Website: home-depot
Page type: cart
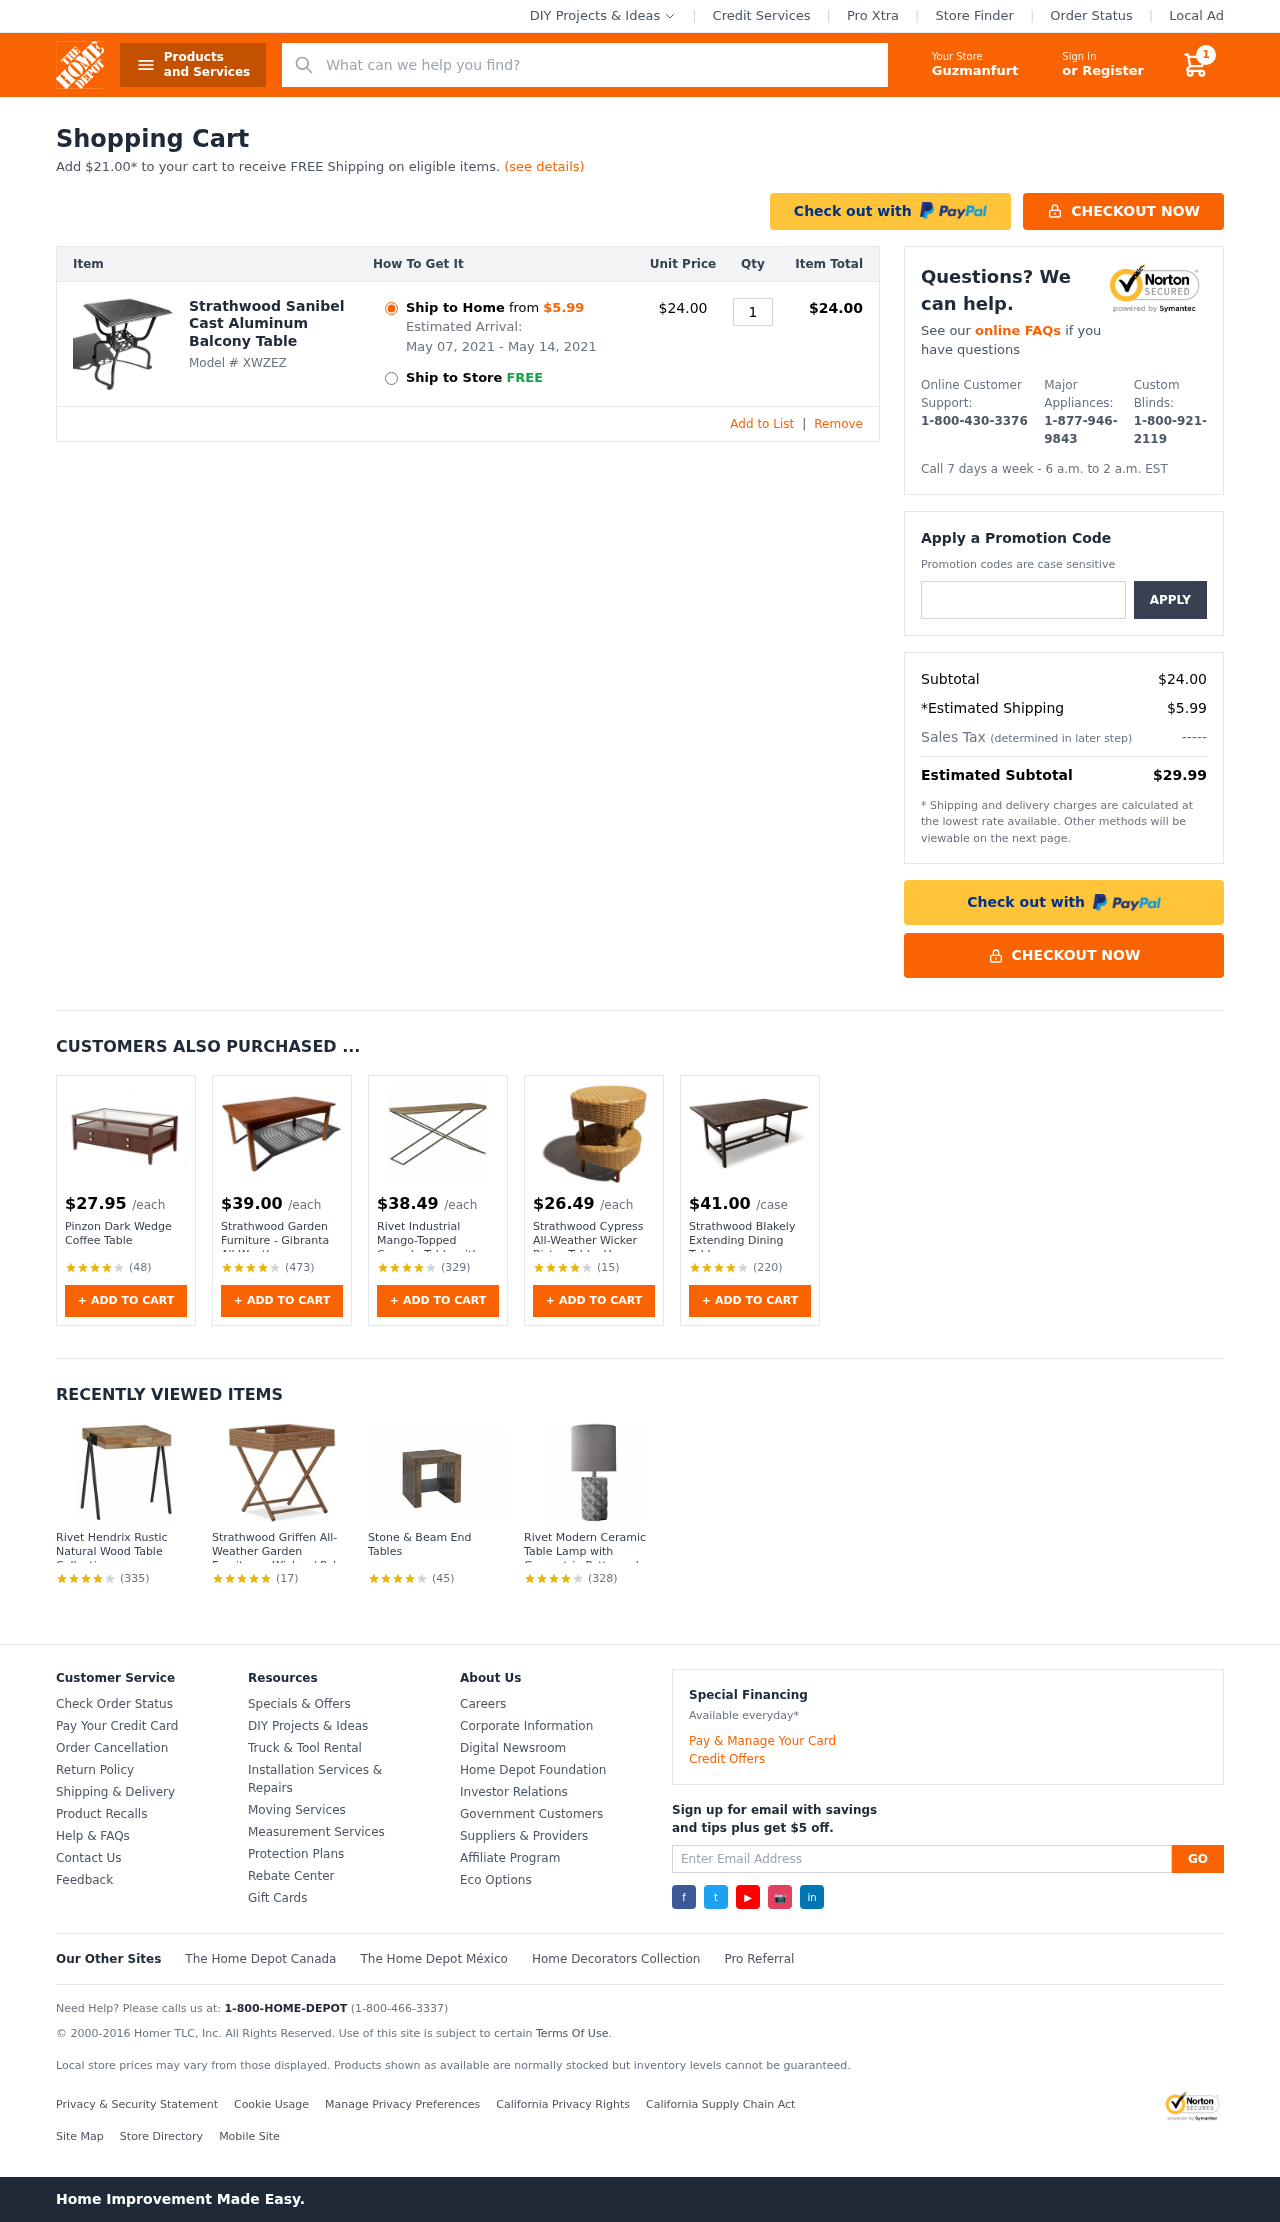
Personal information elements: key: PII_CITY
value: Guzmanfurt
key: PII_PROMO_CODE
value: HOLIDAY83
Product elements: key: PRODUCT1_NAME
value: Strathwood Sanibel Cast Aluminum Balcony Table
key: PRODUCT1_PRICE
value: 24
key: PRODUCT1_QUANTITY
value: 1
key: PRODUCT2_PRICE
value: $27.95
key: PRODUCT2_NAME
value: Pinzon Dark Wedge Coffee Table
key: PRODUCT2_NUM_RATINGS
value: (48)
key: PRODUCT3_PRICE
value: $39.00
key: PRODUCT3_NAME
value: Strathwood Garden Furniture - Gibranta All-Weather Hardwood Coffee Table
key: PRODUCT3_NUM_RATINGS
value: (473)
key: PRODUCT4_PRICE
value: $38.49
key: PRODUCT4_NAME
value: Rivet Industrial Mango-Topped Console Table with Parquetry Top, 60"W
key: PRODUCT4_NUM_RATINGS
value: (329)
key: PRODUCT5_PRICE
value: $26.49
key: PRODUCT5_NAME
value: Strathwood Cypress All-Weather Wicker Bistro Table, Honey
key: PRODUCT5_NUM_RATINGS
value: (15)
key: PRODUCT6_PRICE
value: $41.00
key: PRODUCT6_NAME
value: Strathwood Blakely Extending Dining Table
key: PRODUCT6_NUM_RATINGS
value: (220)
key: PRODUCT7_NAME
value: Rivet Hendrix Rustic Natural Wood Table Collection
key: PRODUCT7_NUM_RATINGS
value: (335)
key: PRODUCT8_NAME
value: Strathwood Griffen All-Weather Garden Furniture - Wicker / Poly Rattan Folding Tray Table, Natural
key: PRODUCT8_NUM_RATINGS
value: (17)
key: PRODUCT9_NAME
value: Stone & Beam End Tables
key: PRODUCT9_NUM_RATINGS
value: (45)
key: PRODUCT10_NAME
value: Rivet Modern Ceramic Table Lamp with Geometric-Patterned Base, 22.75" H, Grey
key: PRODUCT10_NUM_RATINGS
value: (328)
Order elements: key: ORDER_NUM_ITEMS
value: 1
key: AMOUNT_TO_FREE_SHIPPING
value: $21.00
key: ORDER_SHIPPING_DATE
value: May 07, 2021
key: ORDER_DELIVERY_DATE
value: May 14, 2021
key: ORDER_ITEM_TOTAL
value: $24.00
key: ORDER_SUBTOTAL
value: $24.00
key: ORDER_SHIPPING_COST
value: $5.99
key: ORDER_TOTAL
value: $29.99
Search elements: key: HEADER_SEARCH
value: What can we help you find?